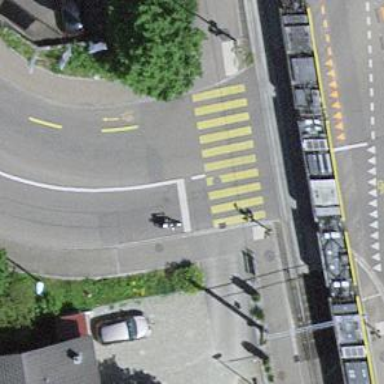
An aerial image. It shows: Road with traffic signals at crossing.